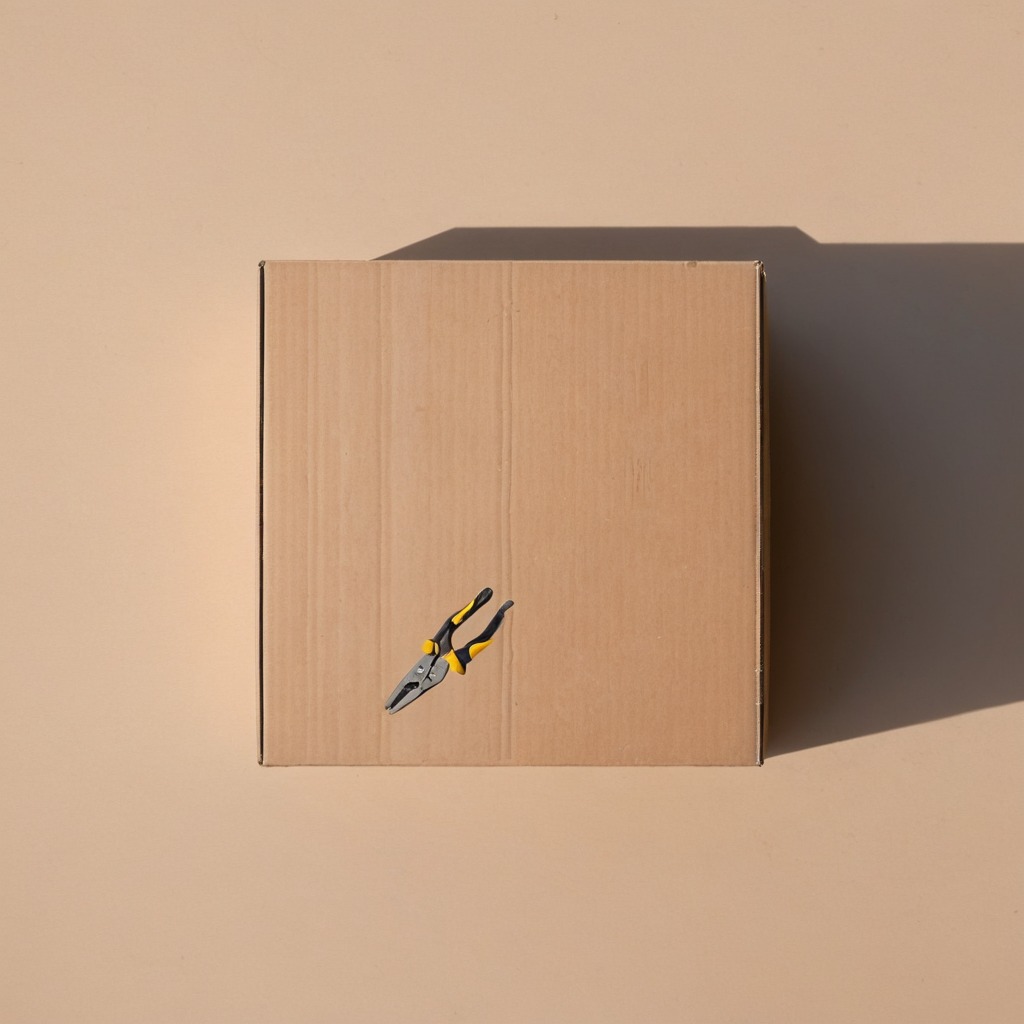
A plier is lying on the cardboard box surface.